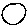
Label: circle